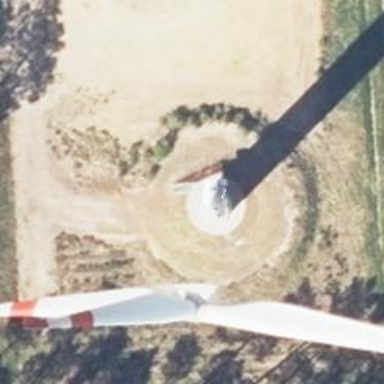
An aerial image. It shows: Wind generator is in the picture.